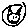
Label: cat